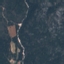
Land use / land cover class: HerbaceousVegetation